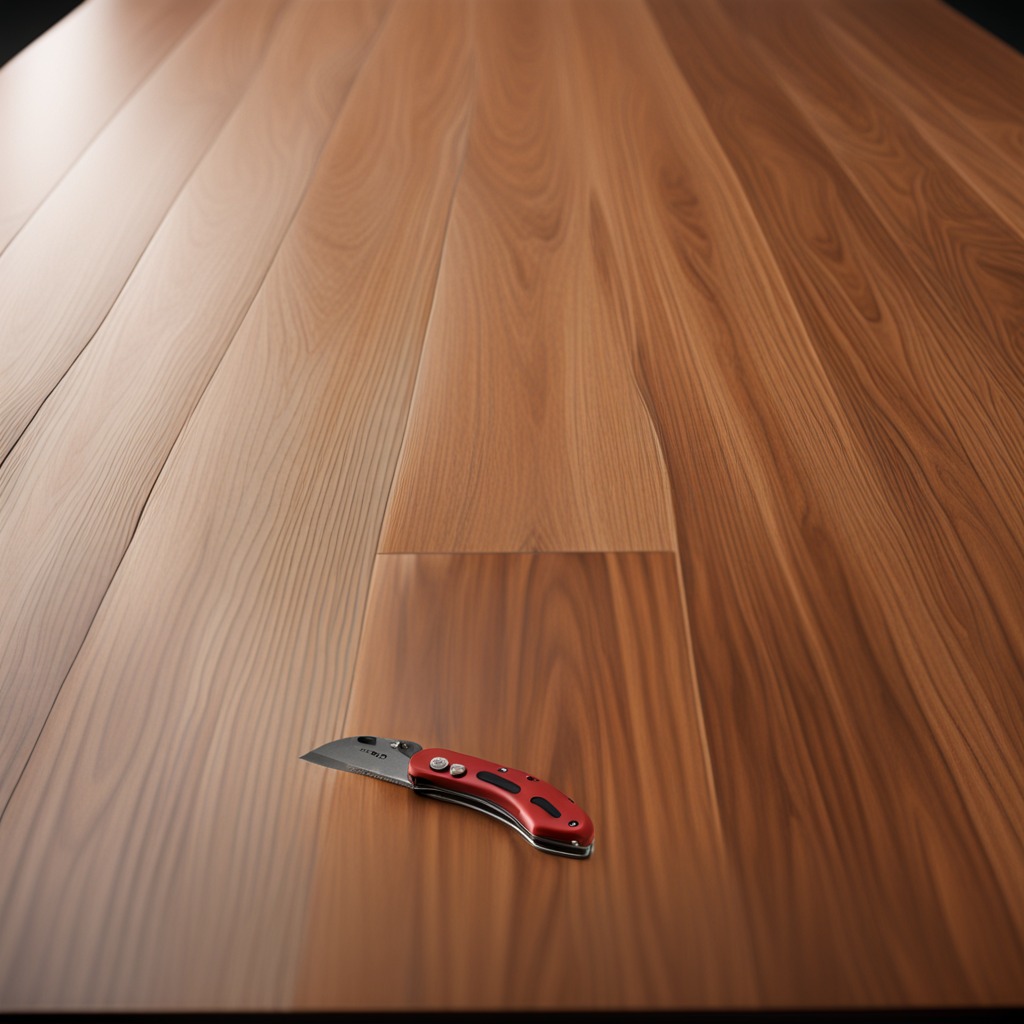
A utility knife is lying on the wooden table in a carpentry studio.